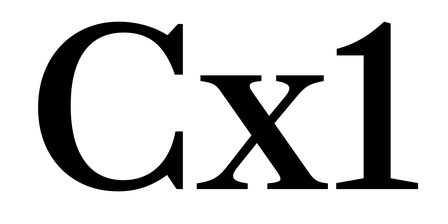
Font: LibreCaslonText_Medium